Question: I'm noob with android and I'm using eclipse ADT but often the IDE is block and I have to force the close of eclipse. This message is showed:

Eclipse.ini:
'''
-startup
plugins/org.eclipse.equinox.launcher_1.3.0.v20120522-1813.jar
--launcher.library
plugins/org.eclipse.equinox.launcher.win32.win32.x86_64_1.1.200.v20120522-1813
-product
com.android.ide.eclipse.adt.package.product
--launcher.XXMaxPermSize
256M
-showsplash
com.android.ide.eclipse.adt.package.product
--launcher.XXMaxPermSize
256m
--launcher.defaultAction
openFile
-vmargs
-Dosgi.requiredJavaVersion=1.6
-Xms40m
-Xmx768m
-Declipse.buildId=v21.1.0-569685
'''
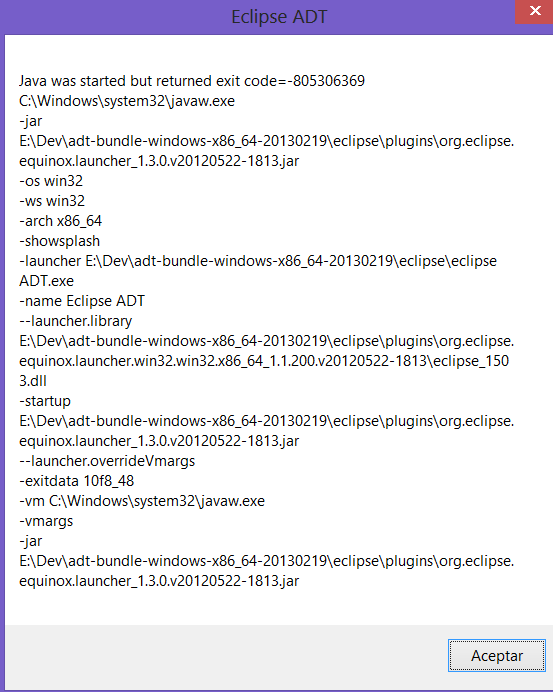
Answer: this might happen for corrupt workspace.. Check this <URL>